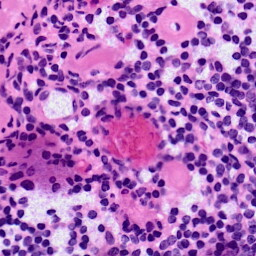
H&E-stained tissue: LymphNode